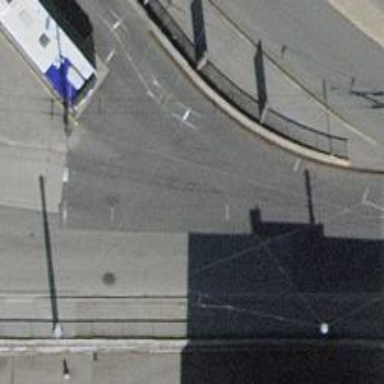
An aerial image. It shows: Asphalt service road with trolley wires. This road is designated for buses.